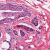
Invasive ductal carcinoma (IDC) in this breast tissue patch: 0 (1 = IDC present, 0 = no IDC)